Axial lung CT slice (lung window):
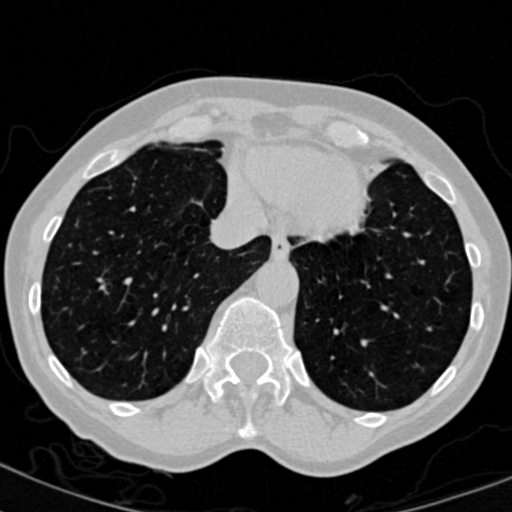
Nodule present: no